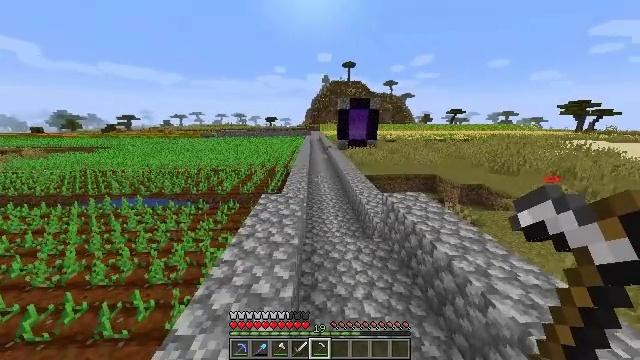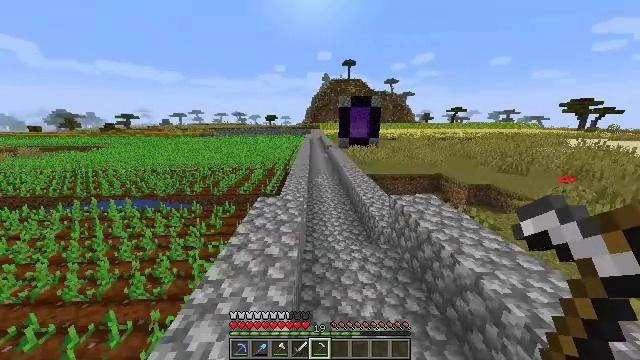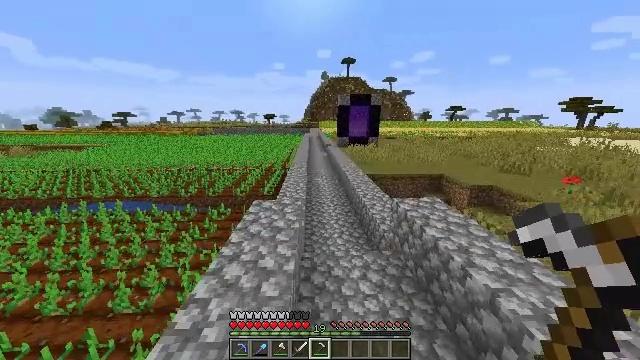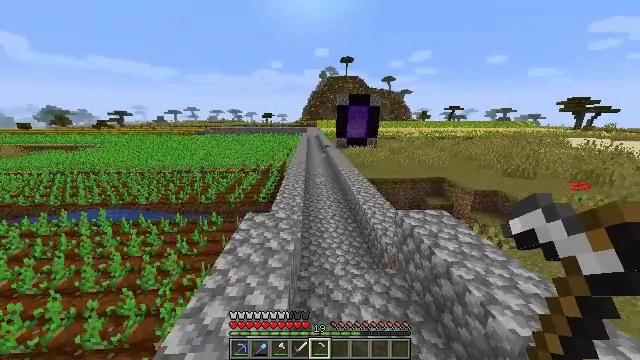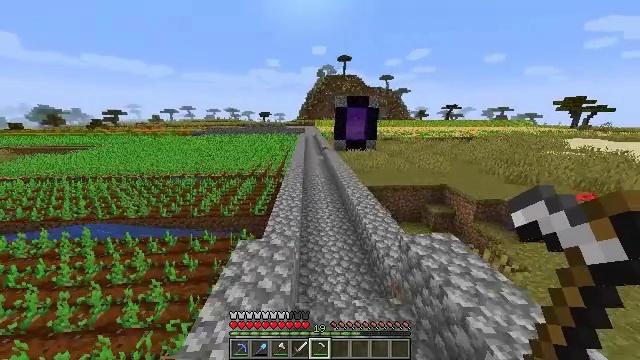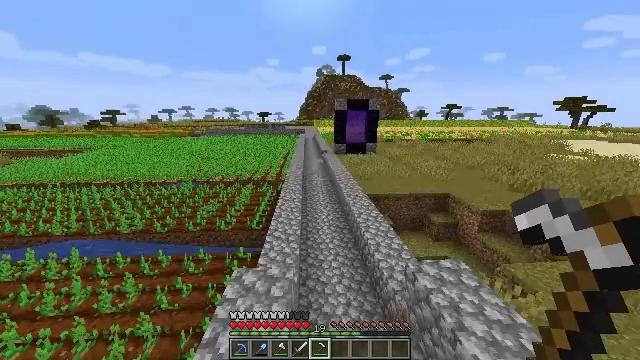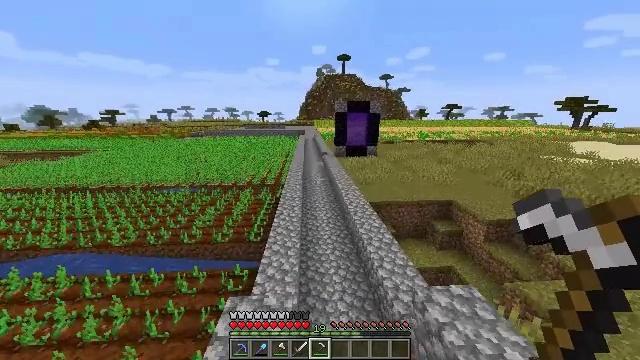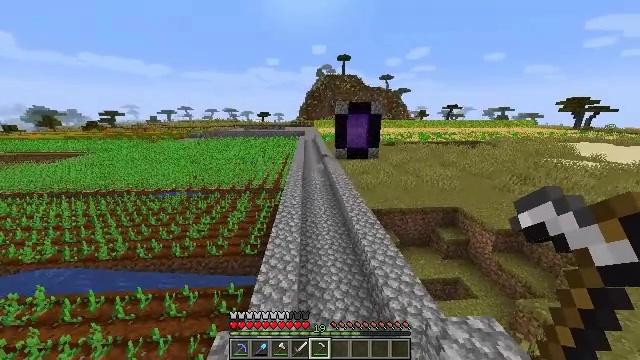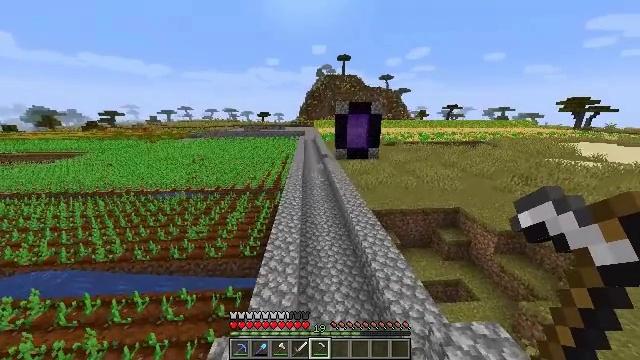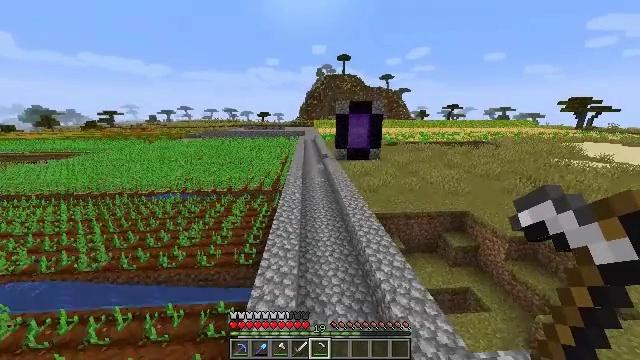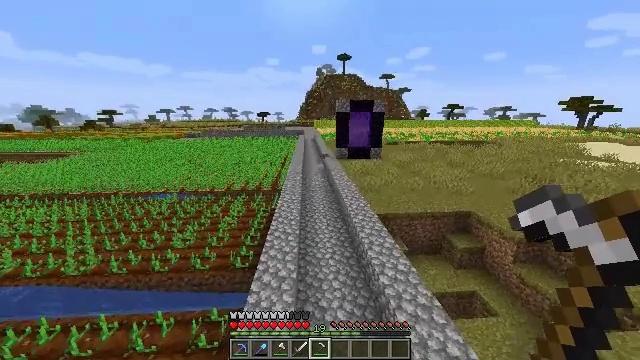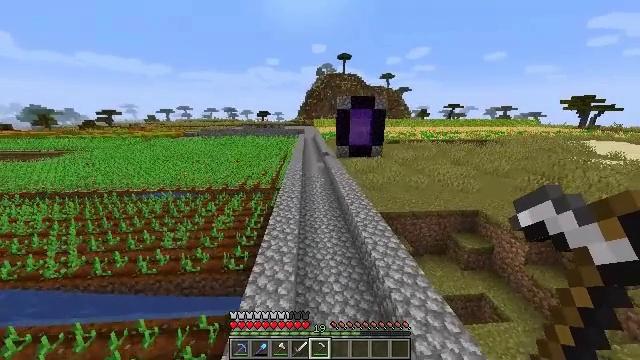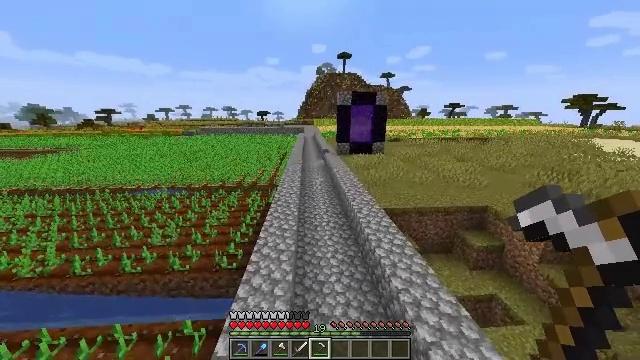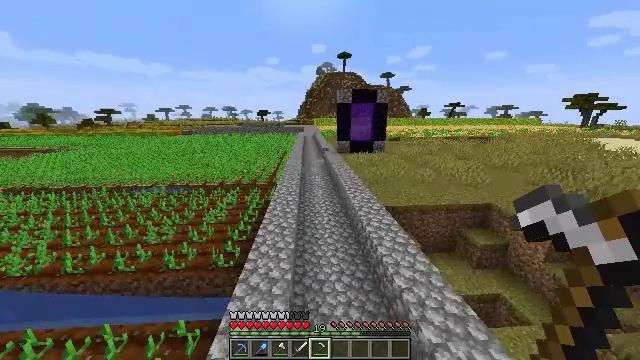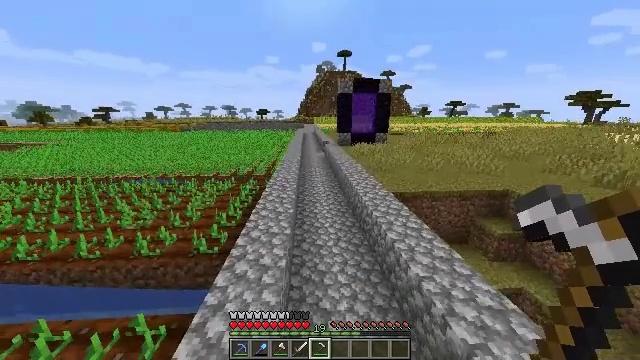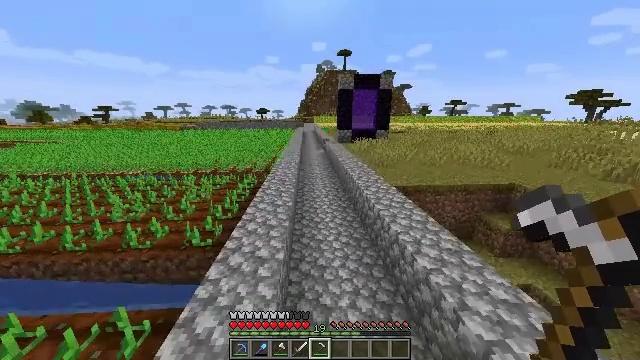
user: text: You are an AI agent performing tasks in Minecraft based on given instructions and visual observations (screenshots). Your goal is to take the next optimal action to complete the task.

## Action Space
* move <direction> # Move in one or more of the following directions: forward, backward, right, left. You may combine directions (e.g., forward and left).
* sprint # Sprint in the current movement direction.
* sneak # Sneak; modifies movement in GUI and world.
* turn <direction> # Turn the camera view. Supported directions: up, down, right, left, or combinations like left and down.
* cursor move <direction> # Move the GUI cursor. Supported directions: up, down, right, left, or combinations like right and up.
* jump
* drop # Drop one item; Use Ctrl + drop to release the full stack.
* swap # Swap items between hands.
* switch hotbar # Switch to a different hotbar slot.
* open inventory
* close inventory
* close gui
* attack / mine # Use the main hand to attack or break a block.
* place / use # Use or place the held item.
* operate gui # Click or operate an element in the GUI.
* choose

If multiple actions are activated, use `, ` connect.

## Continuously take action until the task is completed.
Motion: motion action
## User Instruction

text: Mine the acacia wall sign from the wall.
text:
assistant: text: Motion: move forward, sprint, jump
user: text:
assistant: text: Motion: move forward, sprint, jump
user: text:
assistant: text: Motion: move forward, sprint, jump
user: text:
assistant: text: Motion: move forward, sprint, jump
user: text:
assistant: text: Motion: move forward, sprint, jump
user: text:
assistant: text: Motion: move forward, sprint, jump
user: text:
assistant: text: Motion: move forward, sprint, jump
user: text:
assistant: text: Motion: move forward, sprint, jump
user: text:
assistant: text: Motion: move forward, sprint, jump
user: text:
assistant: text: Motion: move forward, sprint, jump
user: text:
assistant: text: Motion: move forward, sprint, jump
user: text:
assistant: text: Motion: move forward, sprint, jump
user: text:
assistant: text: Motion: move forward, sprint, jump
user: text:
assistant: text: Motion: move forward, sprint, jump
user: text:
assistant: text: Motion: move forward, sprint, jump
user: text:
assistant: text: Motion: move forward, sprint, jump
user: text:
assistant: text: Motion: move forward, sprint, jump
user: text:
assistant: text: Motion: move forward, sprint, jump
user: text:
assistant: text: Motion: move forward, sprint, jump
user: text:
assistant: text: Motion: move forward, sprint, jump
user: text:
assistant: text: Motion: move forward, sprint, jump
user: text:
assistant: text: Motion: move forward, sprint, jump
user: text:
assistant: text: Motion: move forward, sprint, jump
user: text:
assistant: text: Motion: move forward, sprint, jump
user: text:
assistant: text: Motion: move forward, sprint, jump
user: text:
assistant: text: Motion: move forward, sprint, turn up, jump
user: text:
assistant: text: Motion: move forward, sprint, jump
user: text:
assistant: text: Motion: move forward, sprint, jump
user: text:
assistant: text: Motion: move forward, sprint, jump
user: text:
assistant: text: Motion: move forward, sprint, jump